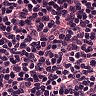
Metastatic tissue present: no